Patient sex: M
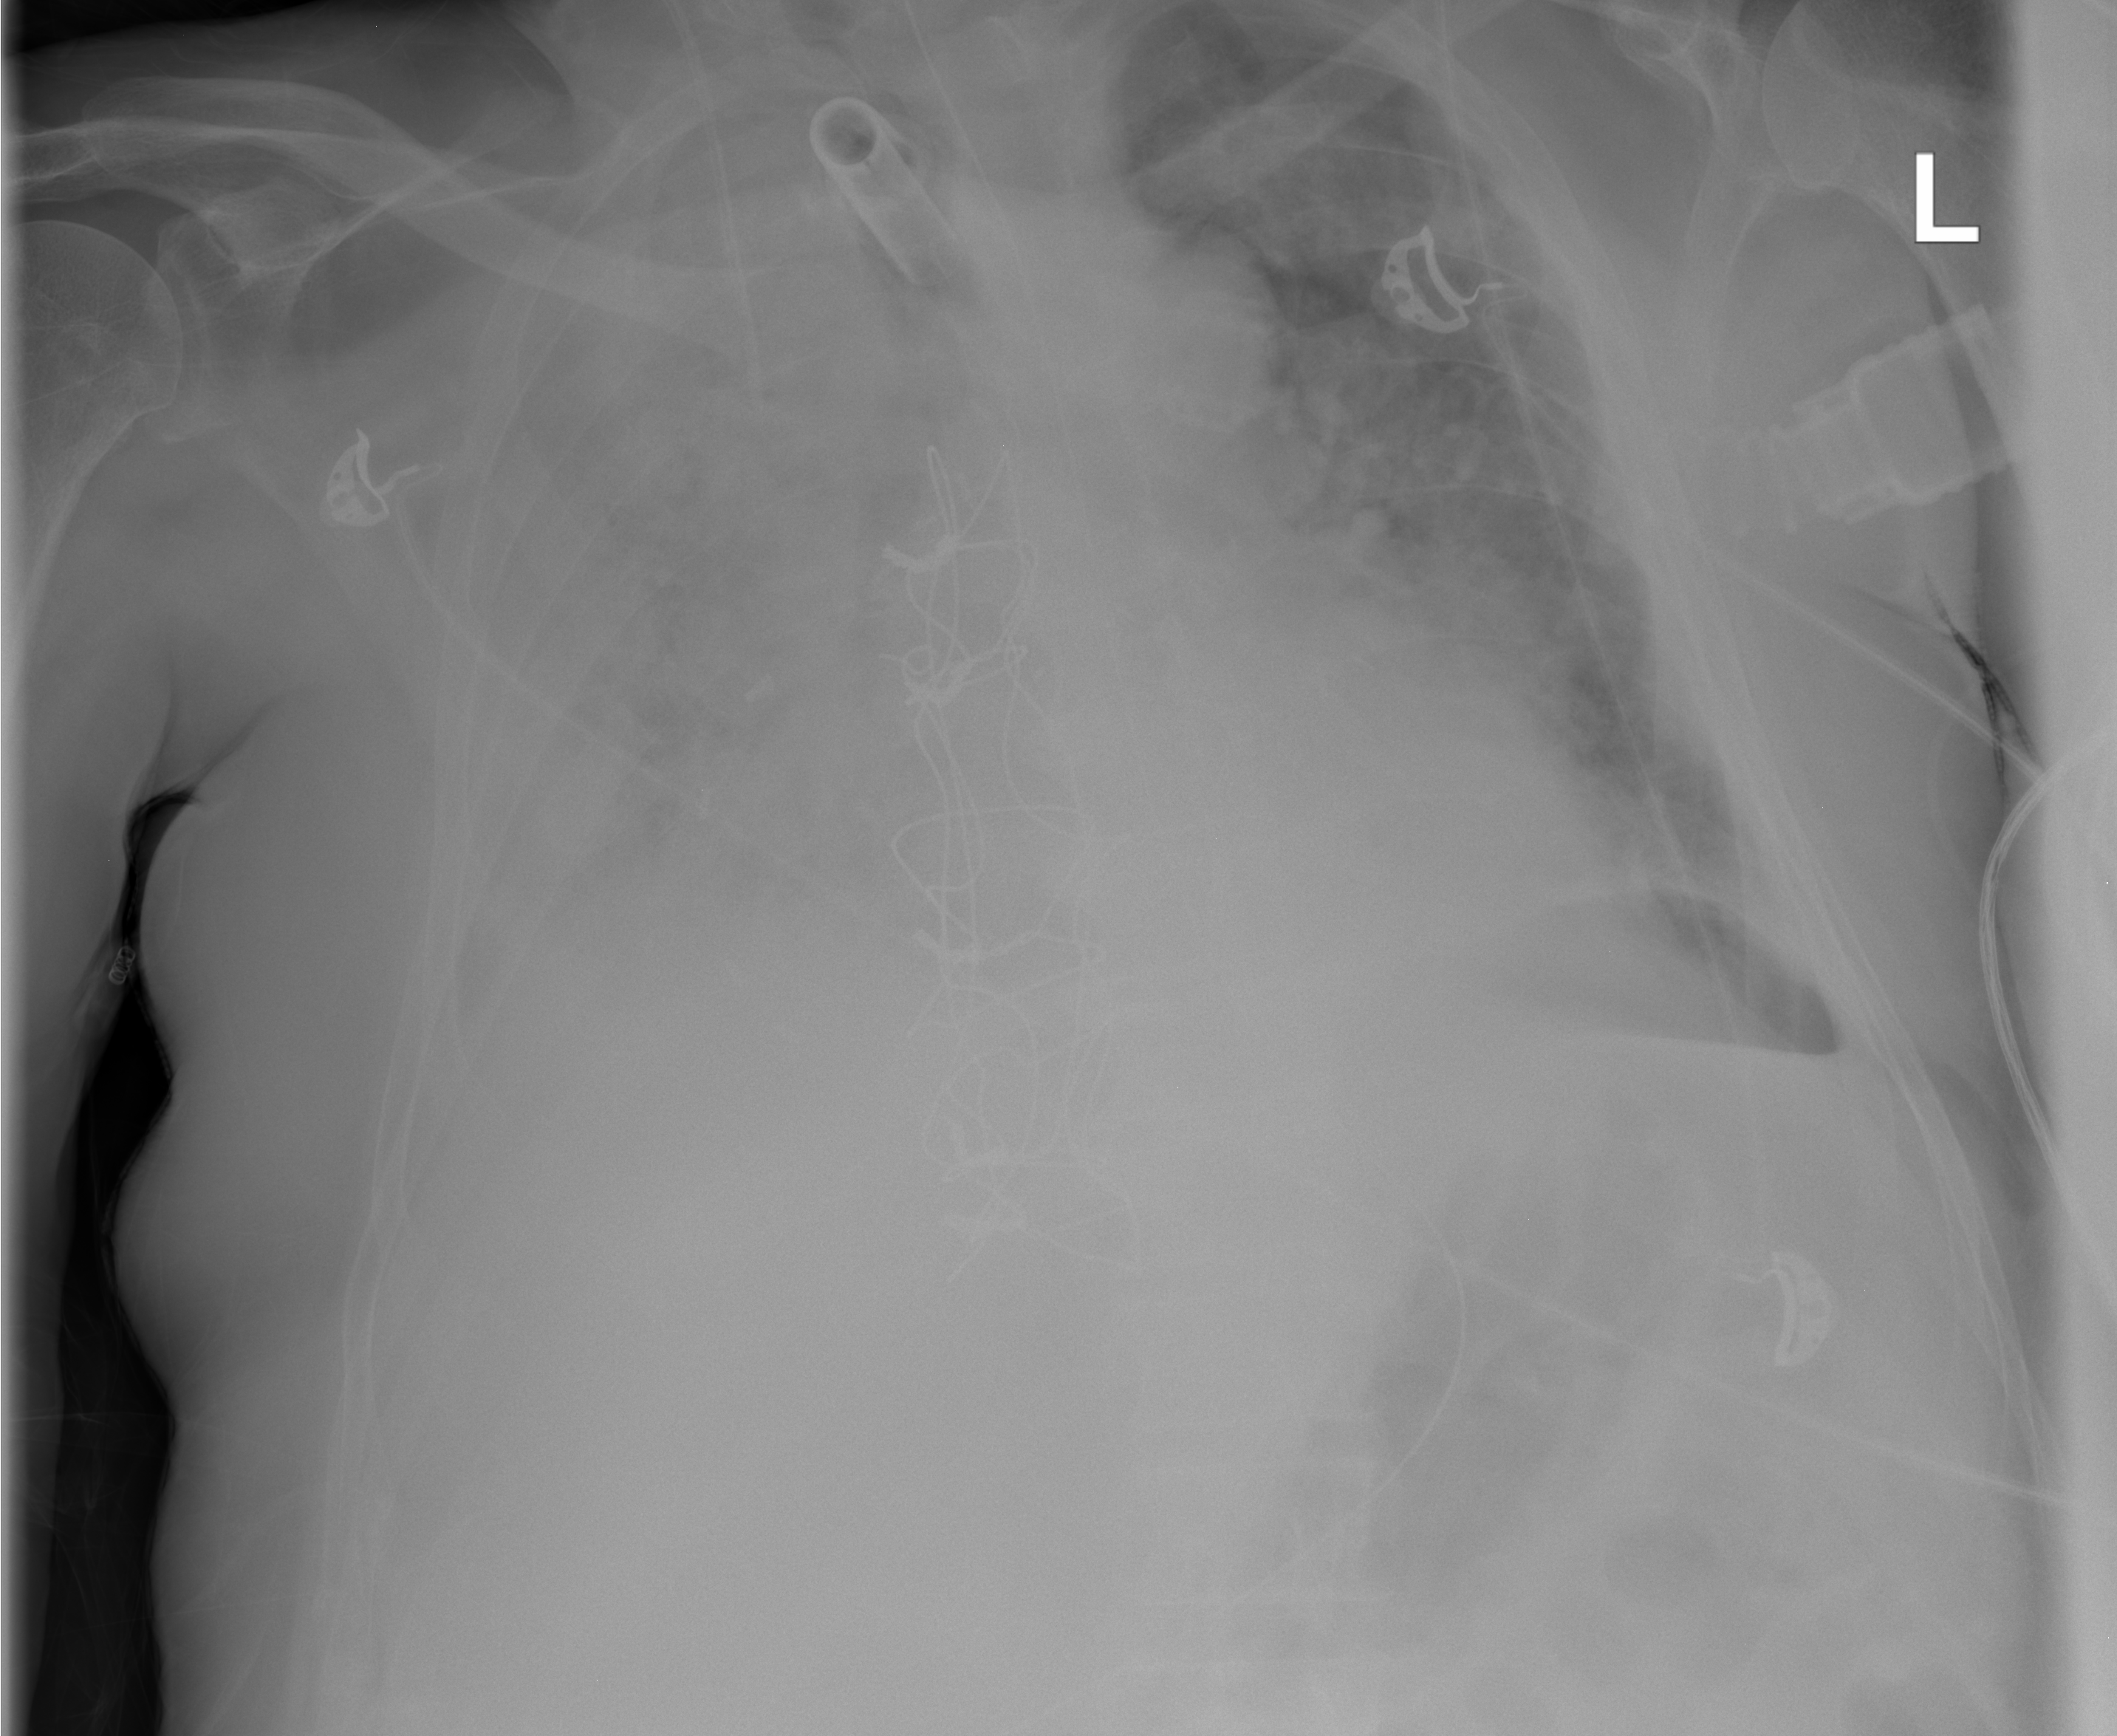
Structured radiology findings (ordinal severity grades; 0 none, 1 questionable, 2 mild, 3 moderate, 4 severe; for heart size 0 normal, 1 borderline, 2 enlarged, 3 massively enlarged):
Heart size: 2
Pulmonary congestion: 3
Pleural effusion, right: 2
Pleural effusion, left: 2
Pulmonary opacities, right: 4
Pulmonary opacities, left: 2
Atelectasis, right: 3
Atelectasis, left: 2